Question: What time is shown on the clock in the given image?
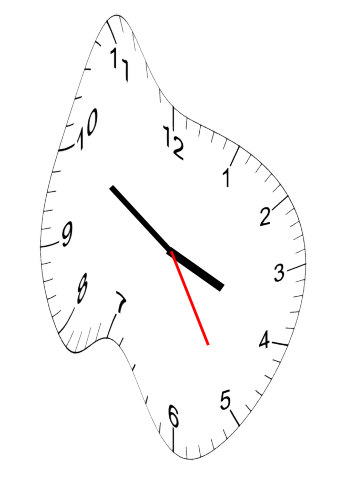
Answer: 03:50:25